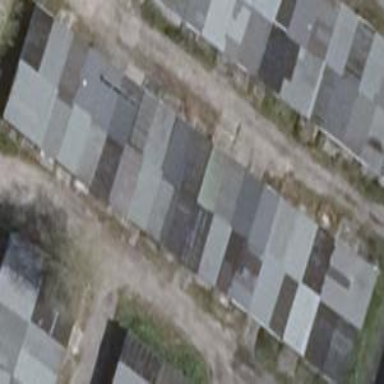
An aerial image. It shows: Group of garages.